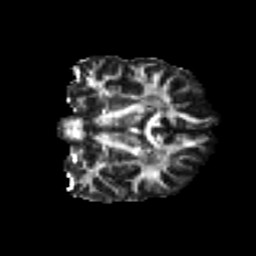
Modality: FA
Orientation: coronal
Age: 30
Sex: female
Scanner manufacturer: ge
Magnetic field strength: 3 T
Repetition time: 7.8 s
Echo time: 0.061 s